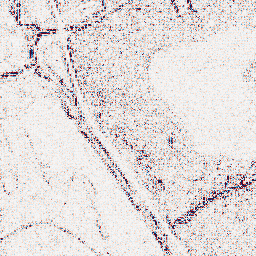
Category: wavelet
Decomposition family: wavelet_reverse_biorthogonal
Decomposition parameters: wavelet: rbio1.3
level: 1
Upsampling method: regularized
Upsampling parameters: scale: 4
lambda_reg: 0.01
Upsampling scale: 4